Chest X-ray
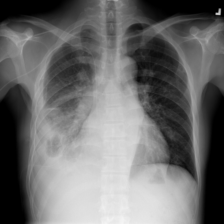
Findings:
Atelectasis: negative
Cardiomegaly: negative
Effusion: negative
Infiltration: negative
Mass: negative
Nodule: negative
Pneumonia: negative
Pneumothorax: negative
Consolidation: negative
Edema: negative
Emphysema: negative
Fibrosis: negative
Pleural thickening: negative
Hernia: negative